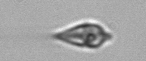
Label: Oxytoxum